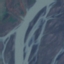
Land use / land cover: River